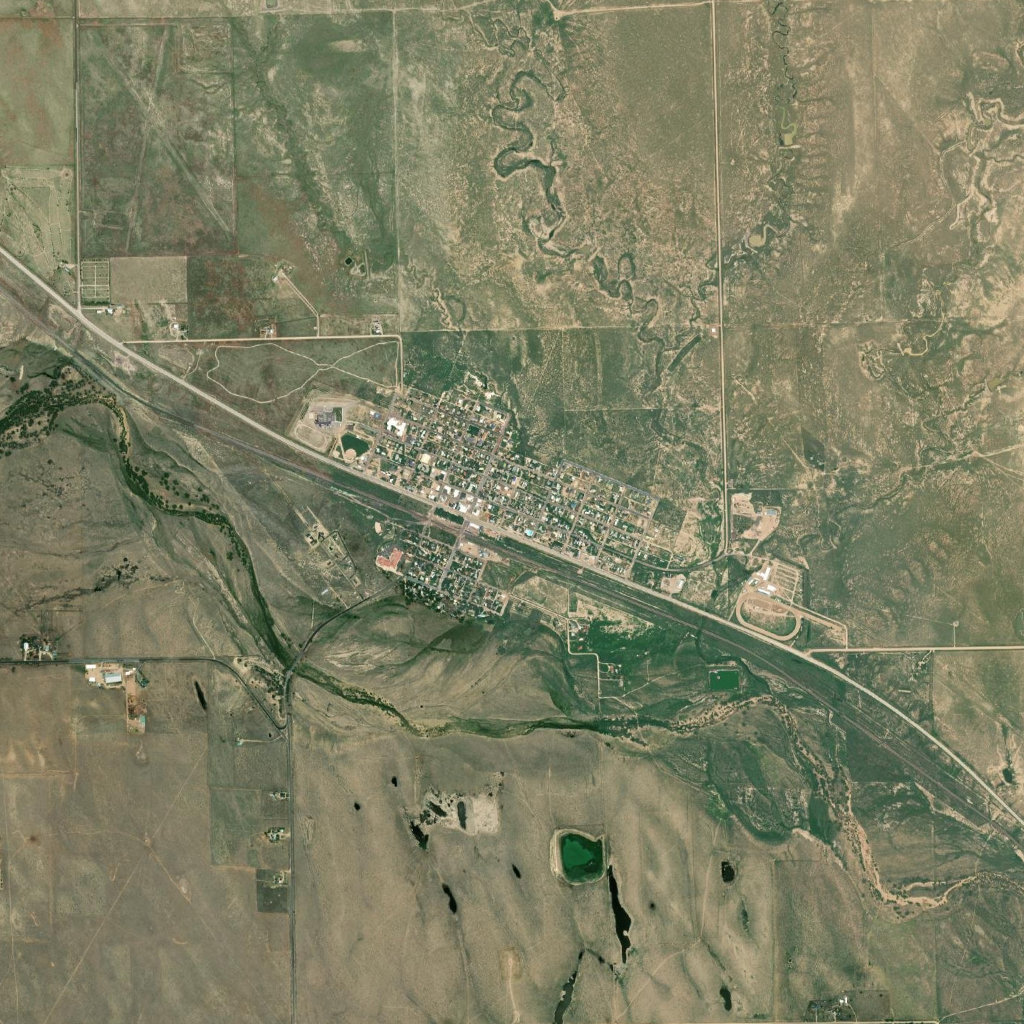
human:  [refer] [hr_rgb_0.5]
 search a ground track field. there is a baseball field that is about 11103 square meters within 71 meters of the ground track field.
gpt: <box>[[28, 41, 32, 44, 0]]</box>